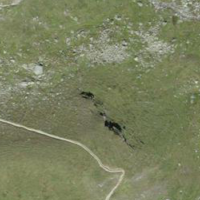
EUNIS habitat code: 26
Species observed at this site:
Arnica montana